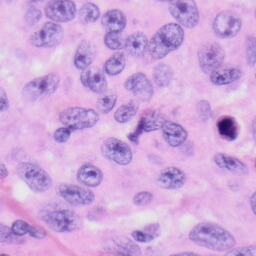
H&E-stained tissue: Skin